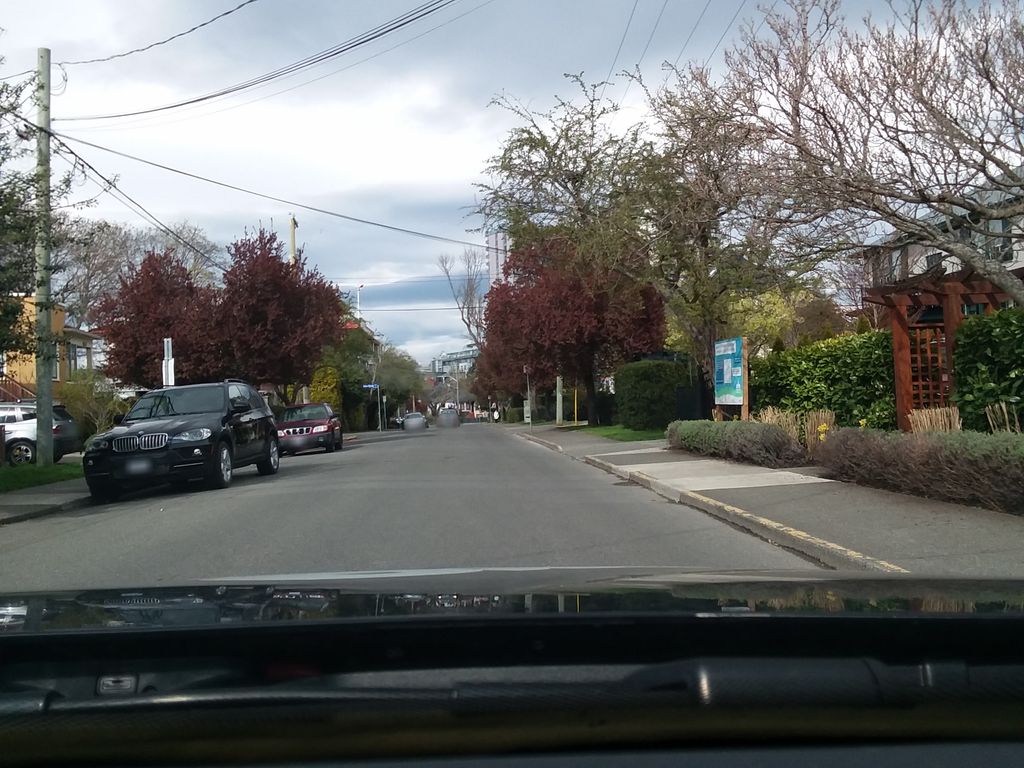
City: victoria